Question: I am making one simple horizontal menu with CSS and simple unordered list. The HTML of the menu is following:
'''
<div id="navigation">
<div id="nav-holder">
<ul>
<li><a href="#">Home</a></li>
<li><a href="#">About</a></li>
<li><a href="#">Services</a></li>
<li><a href="#">Clients</a></li>
<li><a href="#">Portfolio</a></li>
<li><a href="#">Contact</a></li>
</ul>
</div>
</div>
'''
And CSS is as follows:
'''
#navigation
{
display: table;
height: 35px;
width: 100%;
#position: relative;
overflow: hidden;
background: Black;
}
#nav-holder
{
#position: absolute;
#top: 50%;
display: table-cell;
vertical-align: middle;
}
#navigation ul
{
#position: relative;
#top: -50%;
}
#navigation ul li
{
float: left;
}
#navigation ul li a
{
padding: 5px 10px;
margin-left: 2px;
background-color: Red;
text-decoration: none;
font-family: Verdana;
color: White;
}
'''
I want the menu to have a 2px margin around all of the link elements.
The problem I am facing is that while it renders itself fine in IE with all of the rights margins but both Chrome and Firefox (both are latest) are having the following issues:

The problem does not seem to be related to only this particular implementation but Ive seen it rise up from veertically centering the links with line heights and so on too.
I would like to find a way to have all of the margins to look the same or some way to avoid this problem all-together.
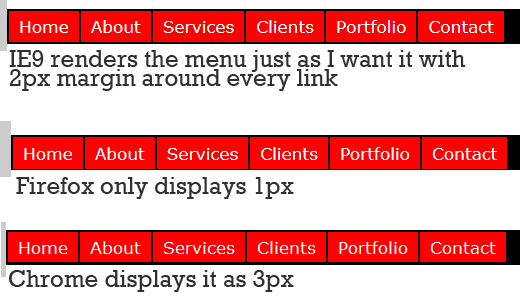
Answer: Basically, I got this thing sorted out. I set the same line-height and height attribute to all of the following: ul, li, nav holder. I did it because when it was not done, all of these were rendered differently from browser to browser.
In addition, I removed the positionings, vertical alignings, hav-holder div entirely and then some.